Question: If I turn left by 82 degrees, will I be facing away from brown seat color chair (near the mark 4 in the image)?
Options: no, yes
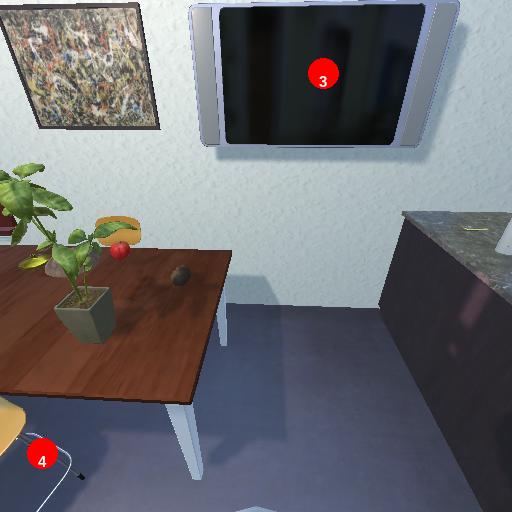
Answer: no